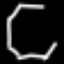
Label: octagon